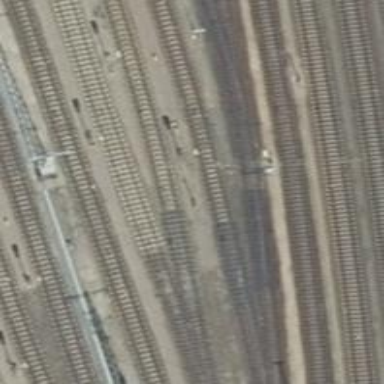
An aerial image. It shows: Railway switch.